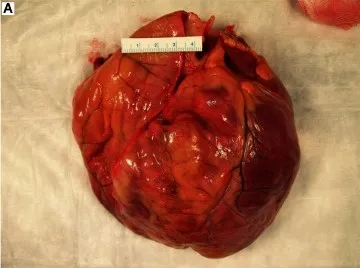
(A). Chimpanzee heart.
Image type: medical_photograph (other_medical_photograph)